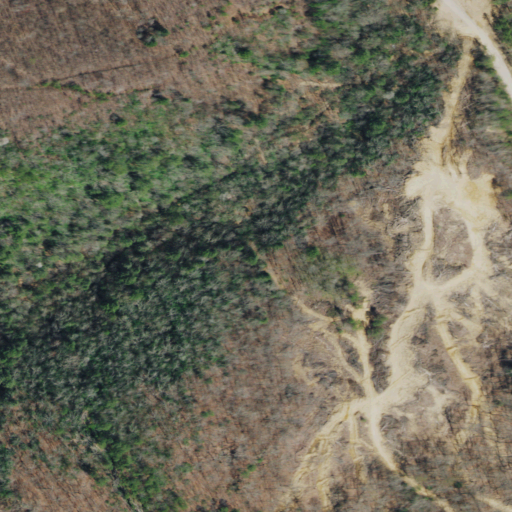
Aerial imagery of valley in Tennessee named Wolfpen Hollow containing mixed forest, deciduous forest, and grassland